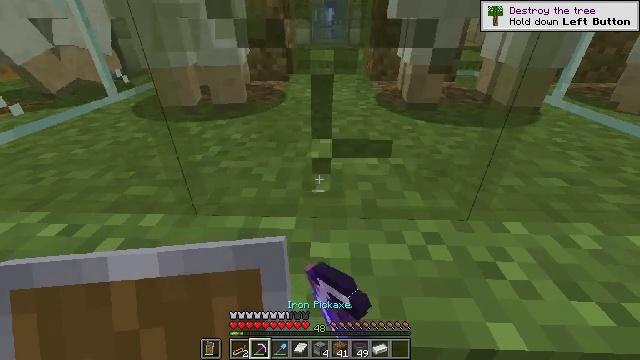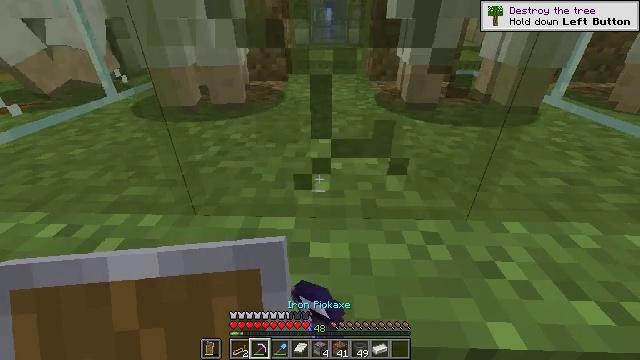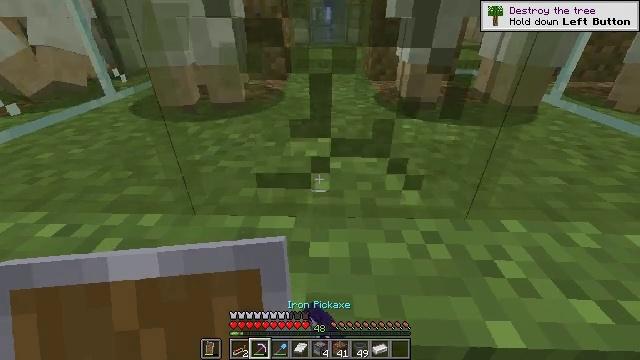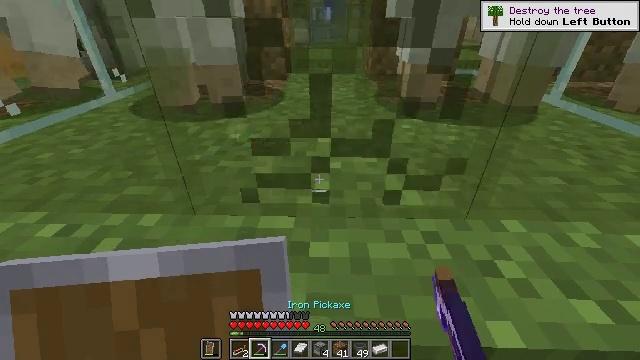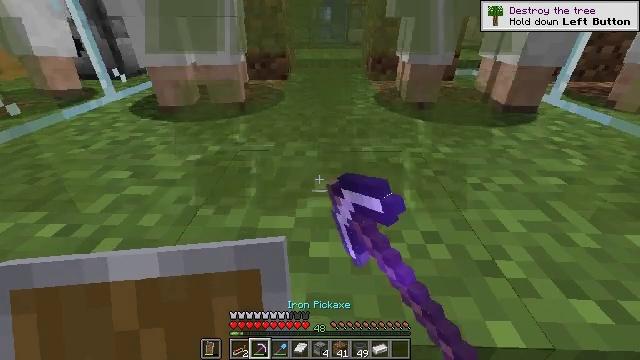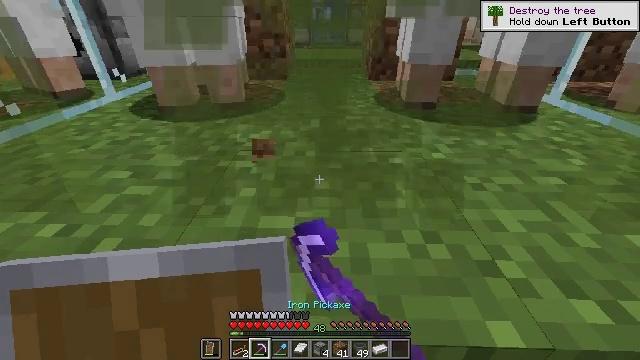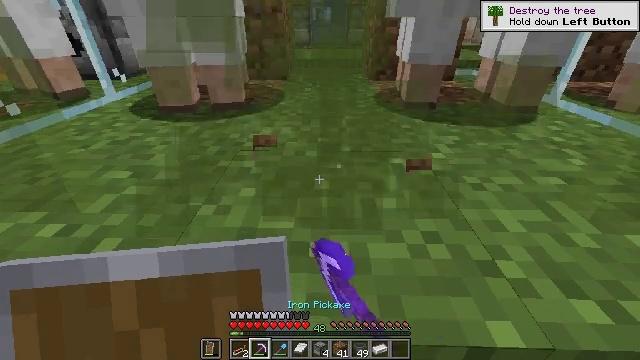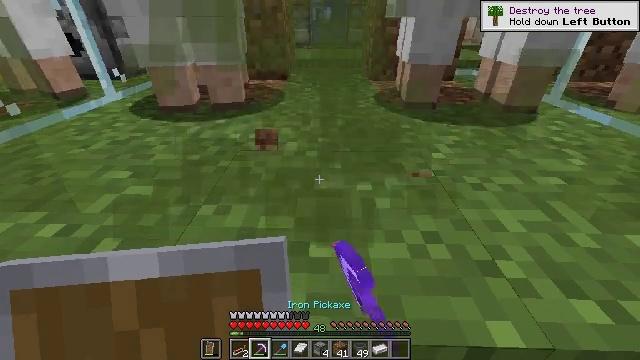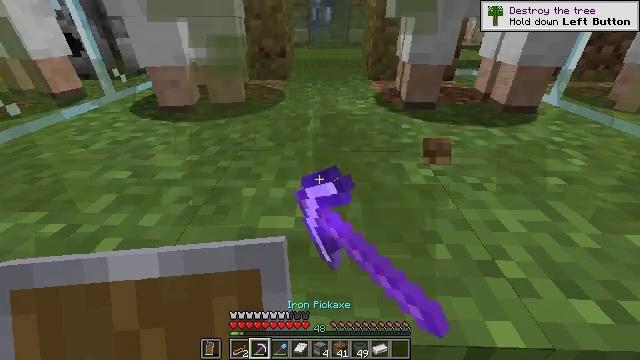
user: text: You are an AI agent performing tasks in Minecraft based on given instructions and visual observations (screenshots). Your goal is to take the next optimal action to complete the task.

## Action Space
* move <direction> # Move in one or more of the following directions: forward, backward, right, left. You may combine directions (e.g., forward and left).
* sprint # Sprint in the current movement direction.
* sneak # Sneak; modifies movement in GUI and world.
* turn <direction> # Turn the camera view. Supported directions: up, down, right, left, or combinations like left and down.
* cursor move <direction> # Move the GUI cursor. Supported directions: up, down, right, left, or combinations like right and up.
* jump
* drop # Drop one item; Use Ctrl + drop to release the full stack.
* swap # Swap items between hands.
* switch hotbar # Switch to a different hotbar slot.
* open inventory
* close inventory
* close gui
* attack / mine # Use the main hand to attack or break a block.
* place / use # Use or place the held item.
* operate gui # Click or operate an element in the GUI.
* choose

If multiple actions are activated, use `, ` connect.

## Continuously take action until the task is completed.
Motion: motion action
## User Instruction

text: Attack the green stained glass pane to break it.
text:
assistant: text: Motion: attack / mine
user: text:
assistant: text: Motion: attack / mine
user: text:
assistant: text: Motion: attack / mine
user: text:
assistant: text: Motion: attack / mine
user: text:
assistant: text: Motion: attack / mine
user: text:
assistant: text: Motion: attack / mine
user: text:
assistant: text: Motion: attack / mine
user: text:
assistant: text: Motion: attack / mine
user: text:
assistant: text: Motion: no_op